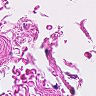
Metastatic tissue present: no